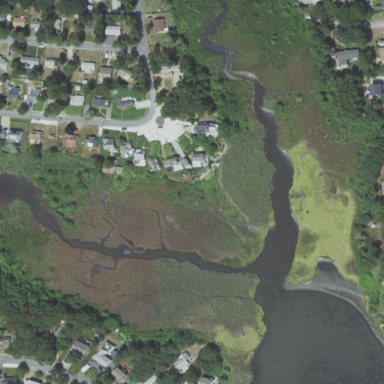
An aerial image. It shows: Beautiful wet meadow natural wetland.